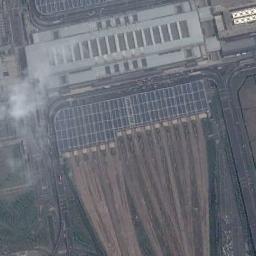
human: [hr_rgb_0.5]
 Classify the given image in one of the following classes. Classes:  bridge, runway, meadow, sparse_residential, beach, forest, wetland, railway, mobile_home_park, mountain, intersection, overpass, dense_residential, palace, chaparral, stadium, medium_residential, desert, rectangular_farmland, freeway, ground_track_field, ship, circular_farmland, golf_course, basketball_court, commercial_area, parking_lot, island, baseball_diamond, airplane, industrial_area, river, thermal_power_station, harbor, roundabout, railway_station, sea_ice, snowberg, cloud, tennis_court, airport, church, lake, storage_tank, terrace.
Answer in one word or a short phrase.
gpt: railway_station